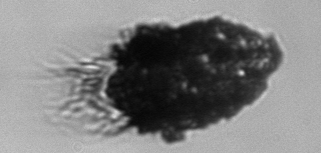
Label: Stenosemella_pacifica